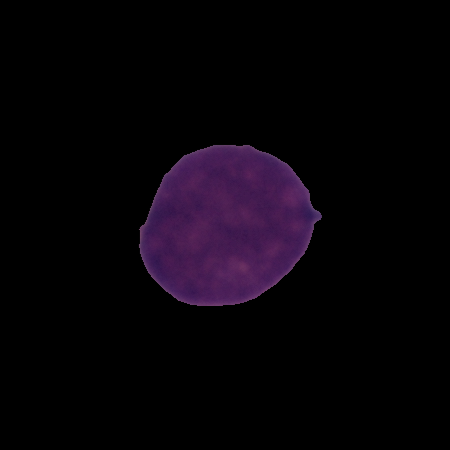
Label: cancer